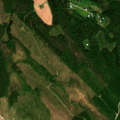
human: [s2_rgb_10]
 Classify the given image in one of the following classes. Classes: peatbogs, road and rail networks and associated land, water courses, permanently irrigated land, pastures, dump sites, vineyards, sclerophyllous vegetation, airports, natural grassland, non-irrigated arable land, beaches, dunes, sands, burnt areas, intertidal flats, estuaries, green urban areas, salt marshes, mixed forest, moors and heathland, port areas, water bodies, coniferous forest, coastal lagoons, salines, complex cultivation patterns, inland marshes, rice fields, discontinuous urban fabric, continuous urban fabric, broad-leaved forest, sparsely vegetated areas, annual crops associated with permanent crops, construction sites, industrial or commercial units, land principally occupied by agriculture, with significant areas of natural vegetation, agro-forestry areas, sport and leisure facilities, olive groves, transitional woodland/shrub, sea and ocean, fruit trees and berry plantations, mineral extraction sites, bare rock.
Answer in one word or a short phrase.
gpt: coniferous forest, mixed forest, transitional woodland/shrub